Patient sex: M
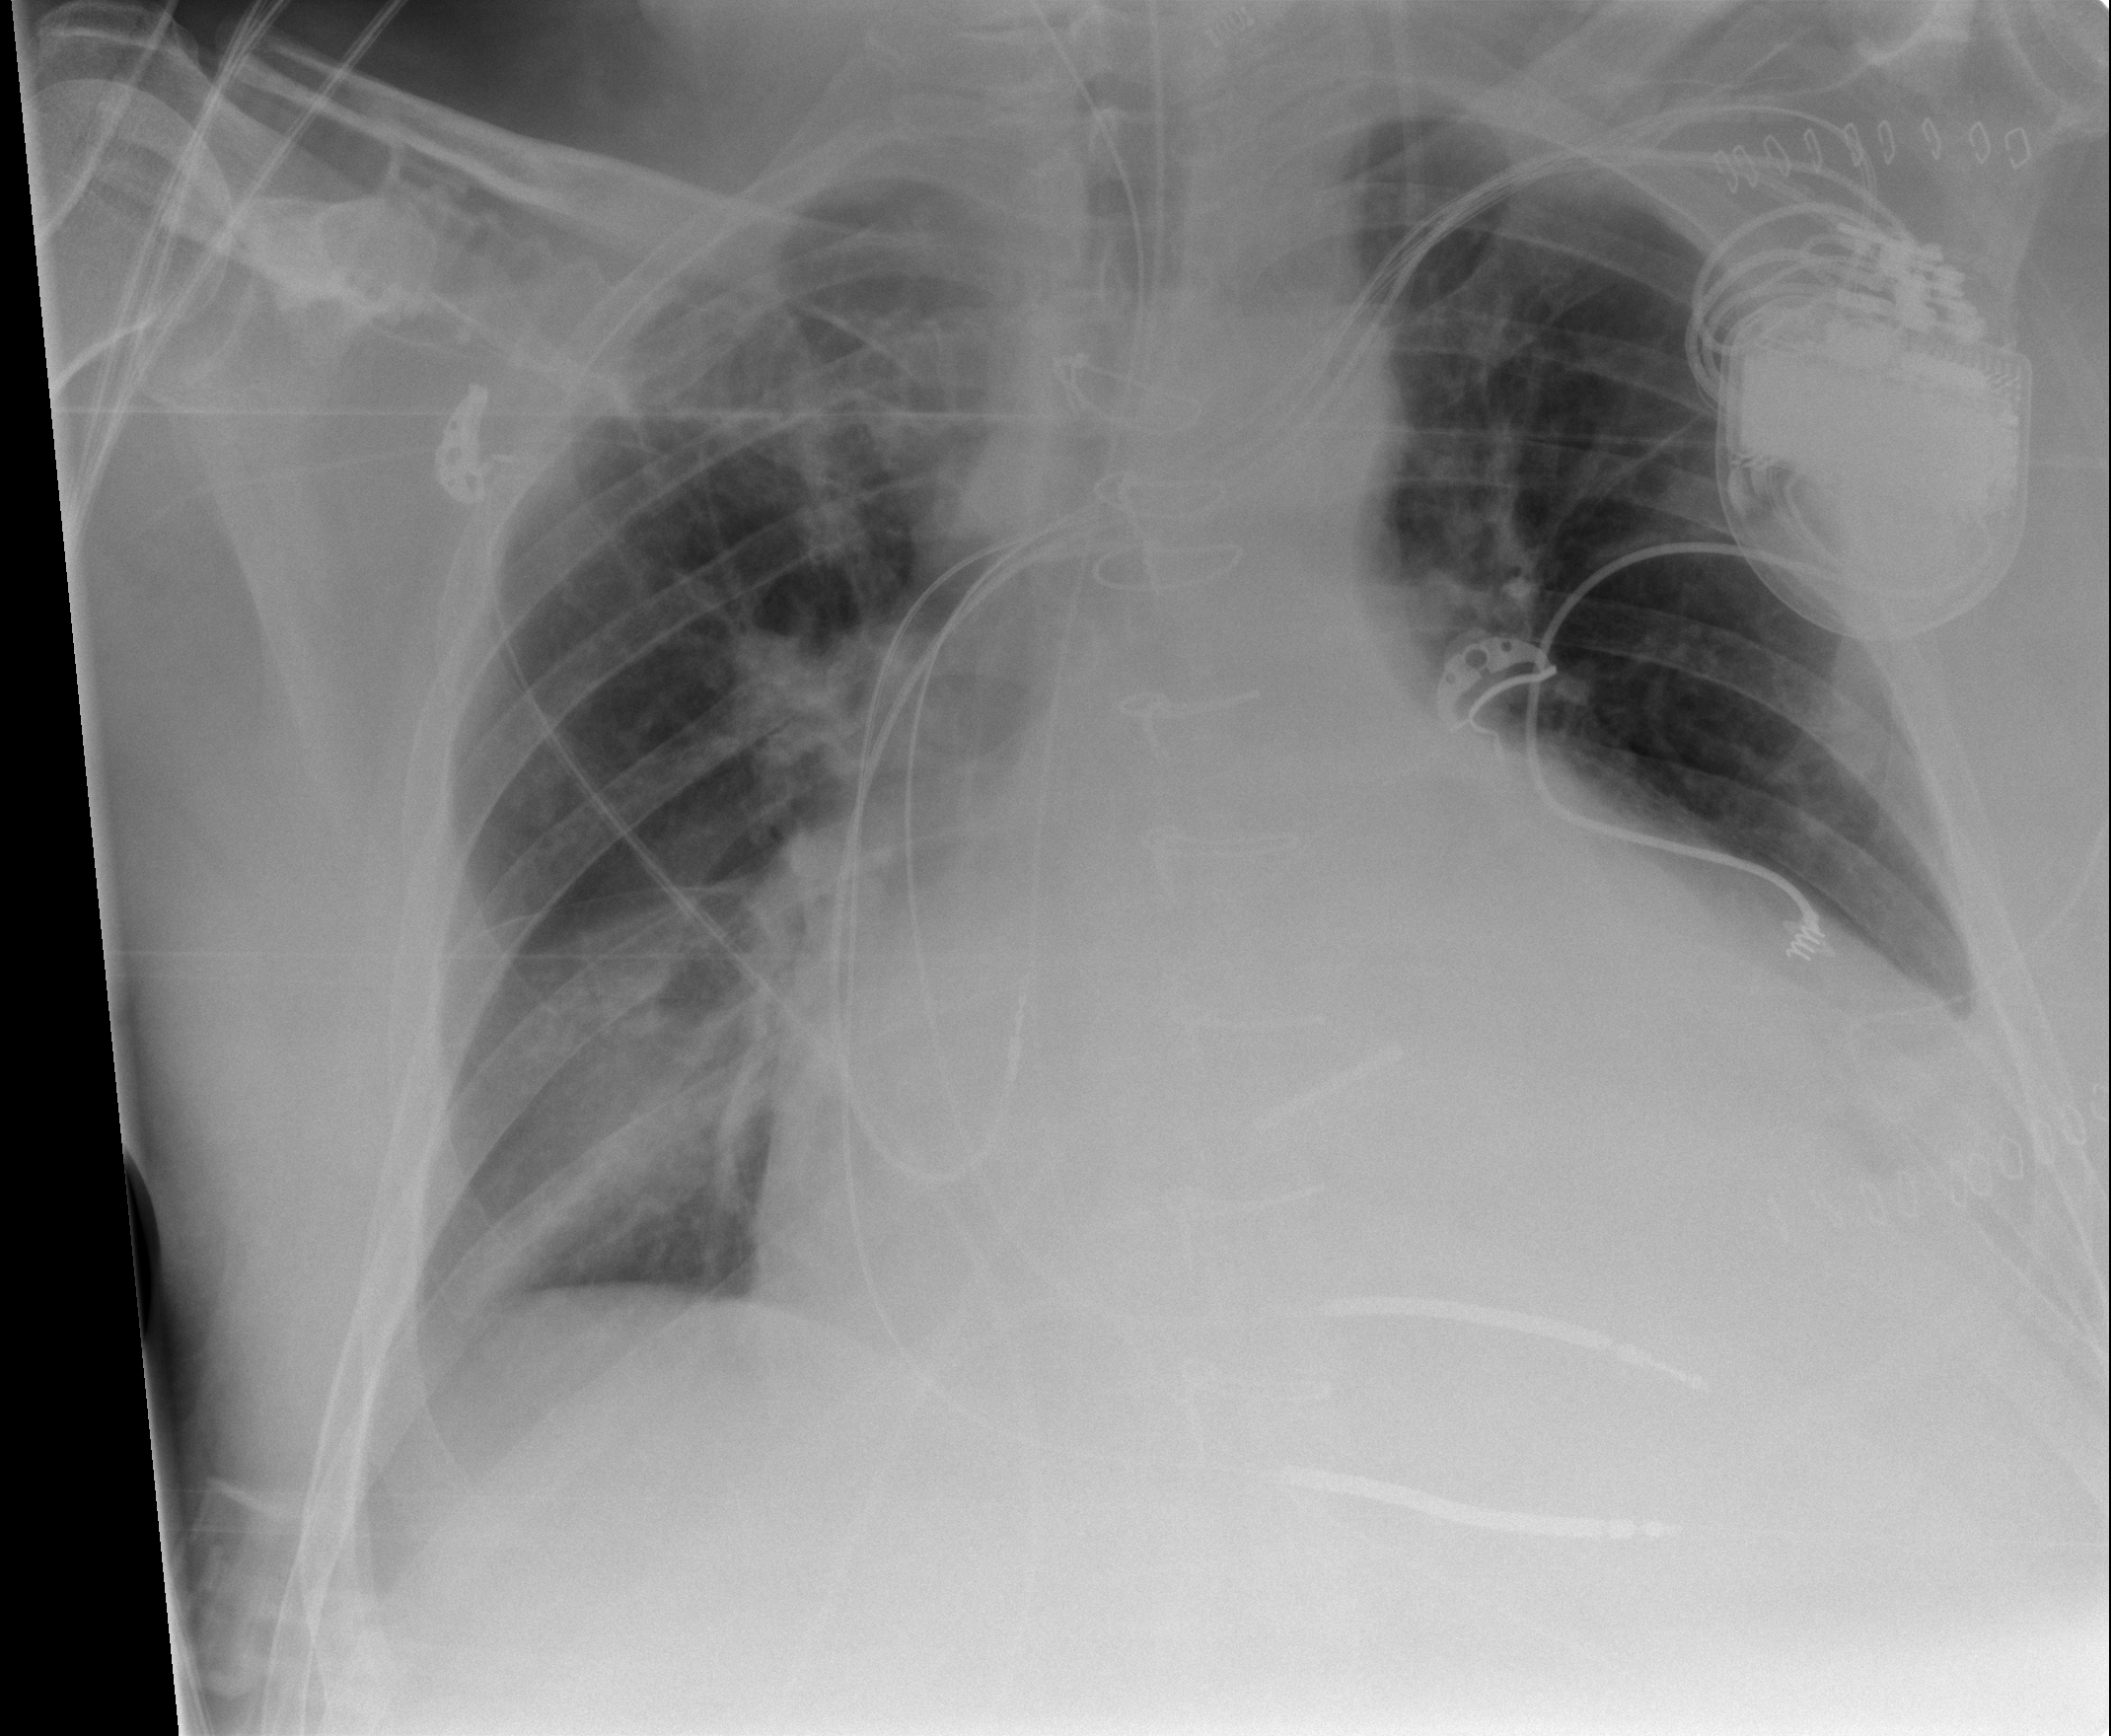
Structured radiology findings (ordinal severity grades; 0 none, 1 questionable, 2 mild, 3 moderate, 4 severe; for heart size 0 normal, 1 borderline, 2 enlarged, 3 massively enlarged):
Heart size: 3
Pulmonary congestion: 0
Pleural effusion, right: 0
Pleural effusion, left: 1
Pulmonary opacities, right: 2
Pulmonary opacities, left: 0
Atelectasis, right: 2
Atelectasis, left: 2